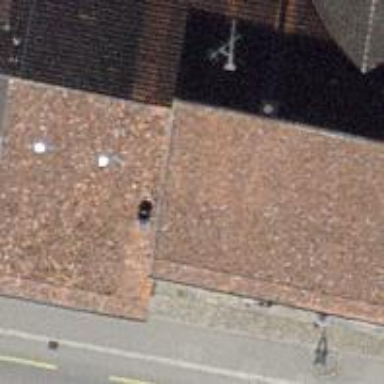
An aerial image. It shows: Restaurant.